Field crop: maize
Growth stage: 2
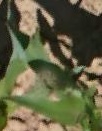
Species: maize